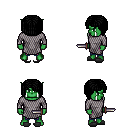
a pixel art fantasy rpg character, male body template, orc, green skin, chain mail, magenta pants, black pageboy hairstyle, gray slippers, dagger, four views (front, back, left, right), 2x2 character sprite sheet, small pixel art, hard edges, no anti-aliasing